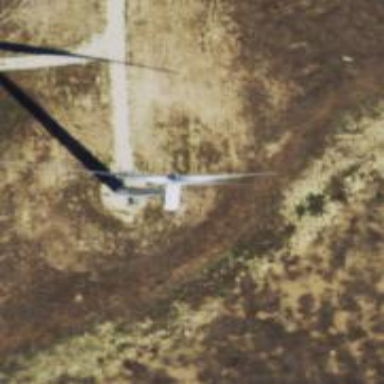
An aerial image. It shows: Wind generator powered by horizontal axis wind turbine.